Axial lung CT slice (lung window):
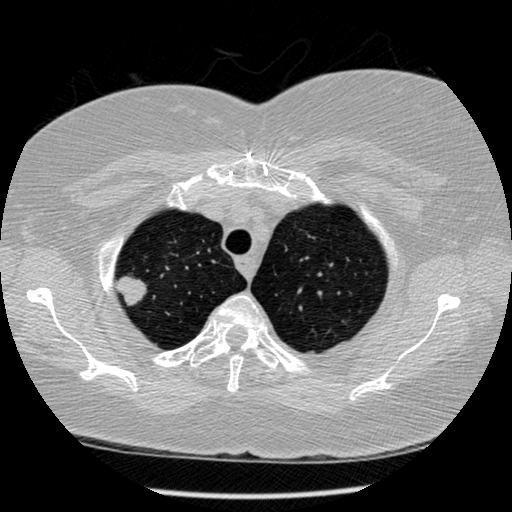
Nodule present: yes
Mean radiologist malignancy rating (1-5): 4.5